Question: I have a dataTable that I'm using to add a bunch of images, with liveScroll set to true. This creates a table in html, and each row has its class either 'ui-datatable-odd' or 'ui-datatable-even. I'm trying to use CSS to display the table as a grid gallery, with two images per row.
Below is my primeFaces code:
'''
<h:form>
<p:dataTable id="campaignDataGrid" var="campaignImage" value="#{allCampaignImages}"
scrollRows="9" scrollHeight="500" scrollable="true" liveScroll="true">
<!-- <p:column>
Description: <h:outputText value="#{campaignImage.description}" /><br />
Location: <h:outputText value="#{campaignImage.location}" />
</p:column> -->
<p:column>
<div class="cell">
<p:graphicImage value="#{campaignImage.url}" />
</div>
</p:column>
</p:dataTable>
'''
I've simply used this for the CSS:
'''
.ui-datatable-odd {
position: relative;
display: block;
left: 360px;
bottom: 316px;
}
'''
Here's the generated HTML code:
'''
<div id="j_idt40:campaignDataGrid" class="ui-datatable ui-widget ui-datatable-scrollable"><div class="ui-widget-header ui-datatable-scrollable-header"><div class="ui-datatable-scrollable-header-box"><table role="grid"><thead><tr role="row"><th id="j_idt40:campaignDataGrid:j_idt42" class="ui-state-default" role="columnheader"><div class="ui-dt-c"><span></span></div></th></tr></thead></table></div></div><div class="ui-datatable-scrollable-body" style="height:500px;"><table role="grid"><tbody id="j_idt40:campaignDataGrid_data" class="ui-datatable-data ui-widget-content"><tr data-ri="0" class="ui-widget-content ui-datatable-even" role="row"><td role="gridcell"><div class="ui-dt-c">
<div class="cell"><img id="j_idt40:campaignDataGrid:0:j_idt44" src="http://localhost:8080/creatial/proxy/image/content/188" alt="" />
</div></div></td></tr><tr data-ri="1" class="ui-widget-content ui-datatable-odd" role="row"><td role="gridcell"><div class="ui-dt-c">
<div class="cell"><img id="j_idt40:campaignDataGrid:1:j_idt44" src="http://localhost:8080/creatial/proxy/image/content/182" alt="" />
</div></div></td></tr><tr data-ri="2" class="ui-widget-content ui-datatable-even" role="row"><td role="gridcell"><div class="ui-dt-c">
<div class="cell"><img id="j_idt40:campaignDataGrid:2:j_idt44" src="http://localhost:8080/creatial/proxy/image/content/178" alt="" />
</div></div></td></tr><tr data-ri="3" class="ui-widget-content ui-datatable-odd" role="row"><td role="gridcell"><div class="ui-dt-c">
<div class="cell"><img id="j_idt40:campaignDataGrid:3:j_idt44" src="http://localhost:8080/creatial/proxy/image/content/173" alt="" />
</div></div></td></tr><tr data-ri="4" class="ui-widget-content ui-datatable-even" role="row"><td role="gridcell"><div class="ui-dt-c">
<div class="cell"><img id="j_idt40:campaignDataGrid:4:j_idt44" src="http://localhost:8080/creatial/proxy/image/content/168" alt="" />
</div></div></td></tr><tr data-ri="5" class="ui-widget-content ui-datatable-odd" role="row"><td role="gridcell"><div class="ui-dt-c">
<div class="cell"><img id="j_idt40:campaignDataGrid:5:j_idt44" src="http://localhost:8080/creatial/proxy/image/content/163" alt="" />
</div></div></td></tr><tr data-ri="6" class="ui-widget-content ui-datatable-even" role="row"><td role="gridcell"><div class="ui-dt-c">
<div class="cell"><img id="j_idt40:campaignDataGrid:6:j_idt44" src="http://localhost:8080/creatial/proxy/image/content/158" alt="" />
</div></div></td></tr><tr data-ri="7" class="ui-widget-content ui-datatable-odd" role="row"><td role="gridcell"><div class="ui-dt-c">
<div class="cell"><img id="j_idt40:campaignDataGrid:7:j_idt44" src="http://localhost:8080/creatial/proxy/image/content/153" alt="" />
</div></div></td></tr><tr data-ri="8" class="ui-widget-content ui-datatable-even" role="row"><td role="gridcell"><div class="ui-dt-c">
<div class="cell"><img id="j_idt40:campaignDataGrid:8:j_idt44" src="http://localhost:8080/creatial/proxy/image/content/148" alt="" />
</div></div></td></tr></tbody></table></div><div class="ui-widget-header ui-datatable-scrollable-footer"><div class="ui-datatable-scrollable-header-box"><table role="grid"><tfoot></tfoot></table></div></div><input type="hidden" id="j_idt40:campaignDataGrid_scrollState" name="j_idt40:campaignDataGrid_scrollState" autocomplete="off" value="0,0" /></div><script id="j_idt40:campaignDataGrid_s" type="text/javascript">PrimeFaces.cw('DataTable','widget_j_idt40_campaignDataGrid',{id:'j_idt40:campaignDataGrid',scrollable:true,liveScroll:true,scrollStep:9,scrollLimit:38});</script><input type="hidden" name="javax.faces.ViewState" id="javax.faces.ViewState" value="6974751656016471616:-1737664871390977073" autocomplete="off" />
'''
And this is how it looks like:

So, as you can see, the problem is that when I position the odd rows, those rows still are there even though its content has been moved. Can anybody help with that?
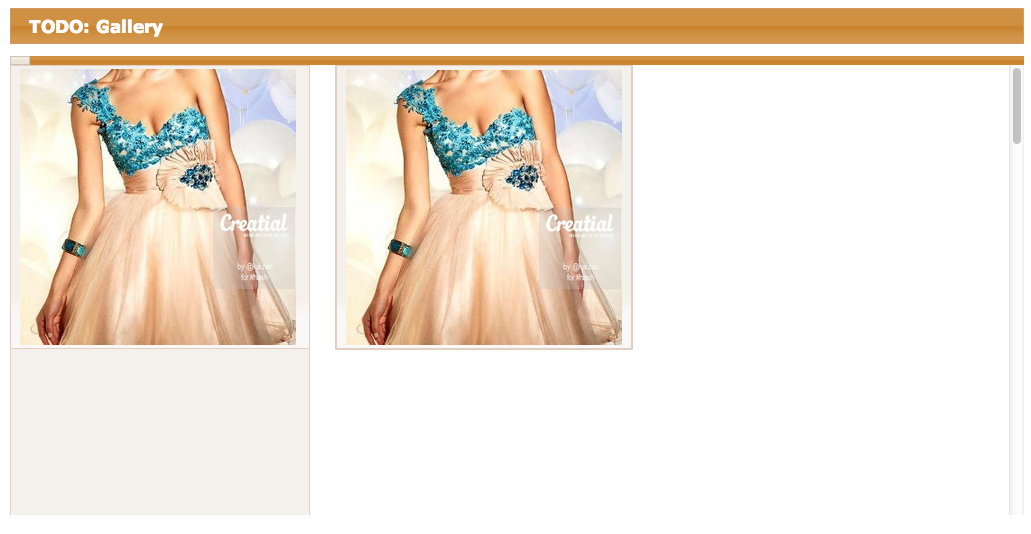
Answer: I played around with your HTML / CSS and came up with this:
<URL>
I floated both the odd and even TRs and did a clear:both on the even TRs:
'''
.ui-datatable-odd {
width:100px;
background:orange;
float:left;
position: relative;
display: block;
}
.ui-datatable-even{
clear:both;
width:100px;
background:lime;
float:left;
position: relative;
display: block;
}
'''
It should get you closer to solving your problem.